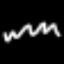
Label: squiggle